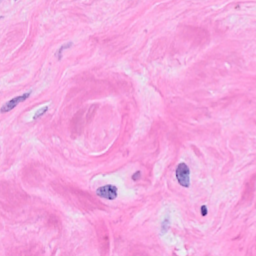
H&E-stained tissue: Breast